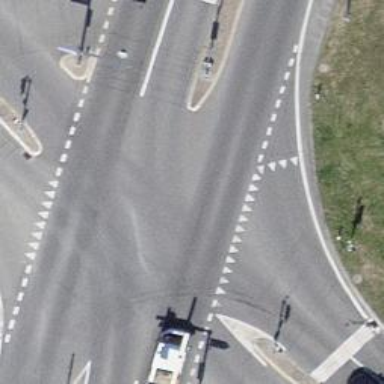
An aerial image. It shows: Road with traffic signals.